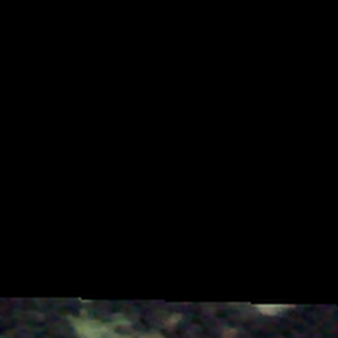
Label: other